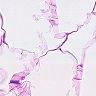
Metastatic tissue present: no